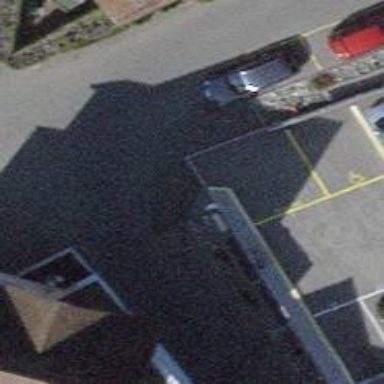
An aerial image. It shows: Bollard barrier.